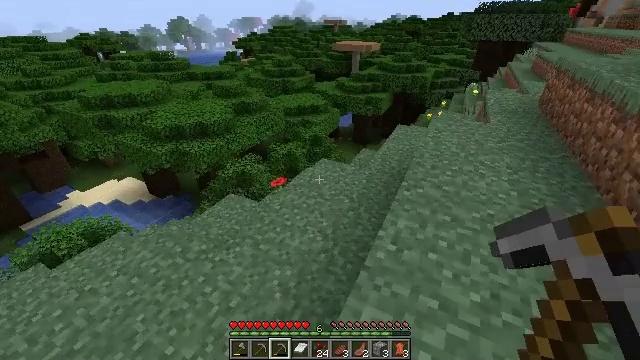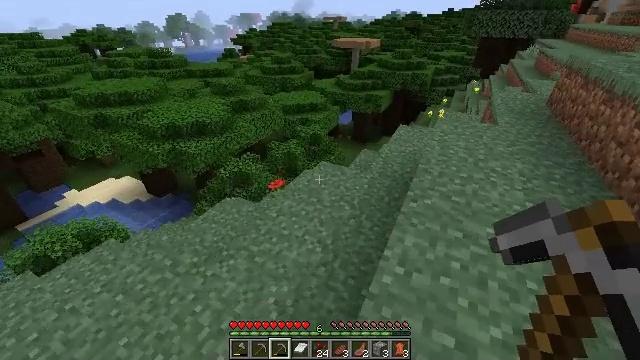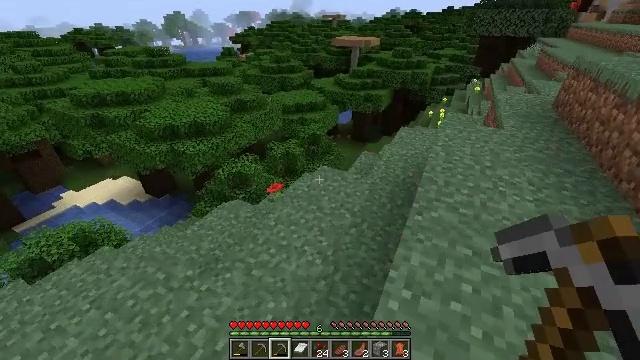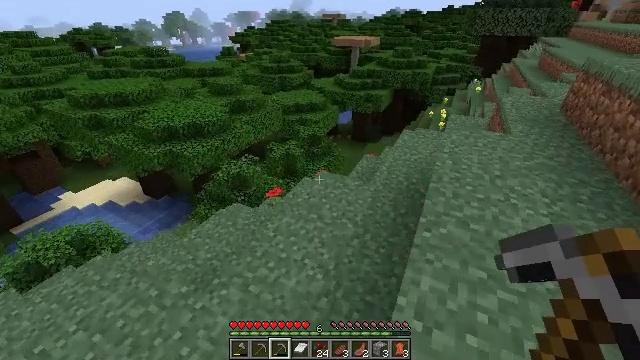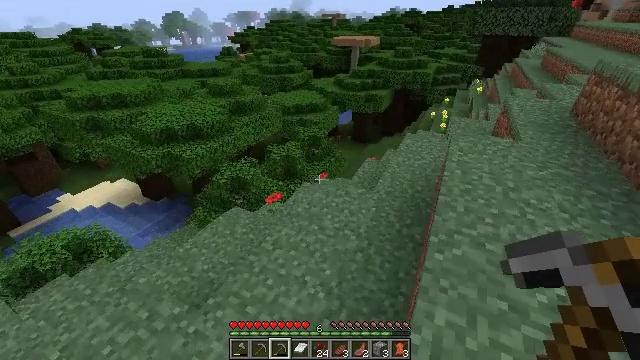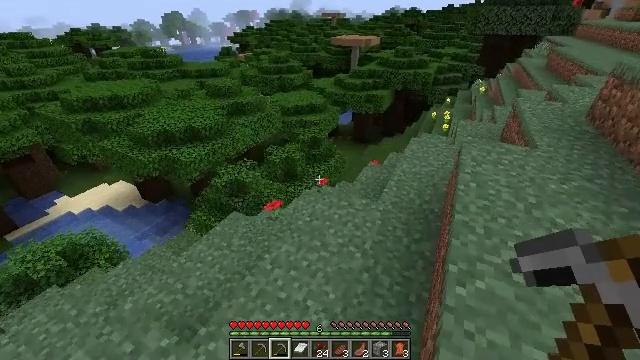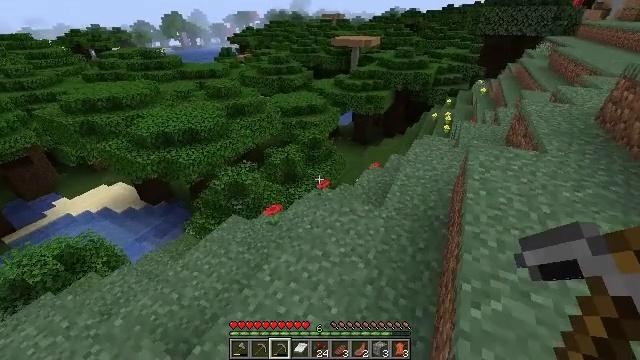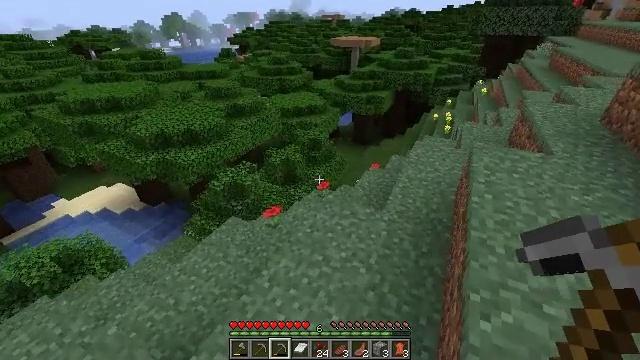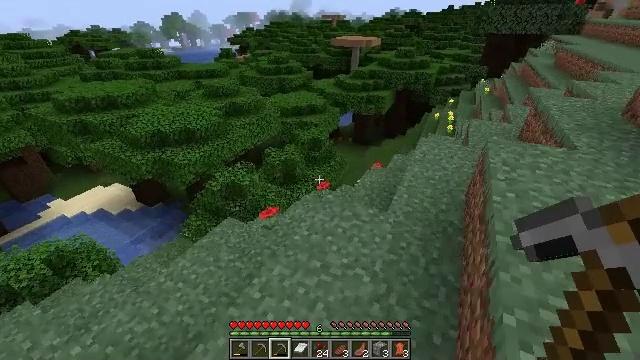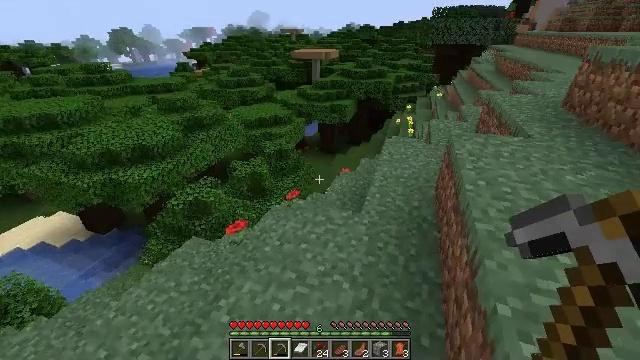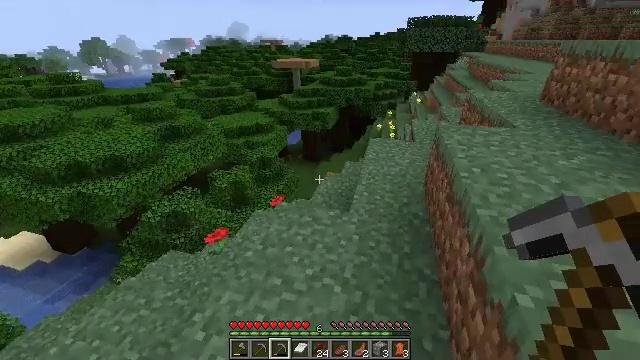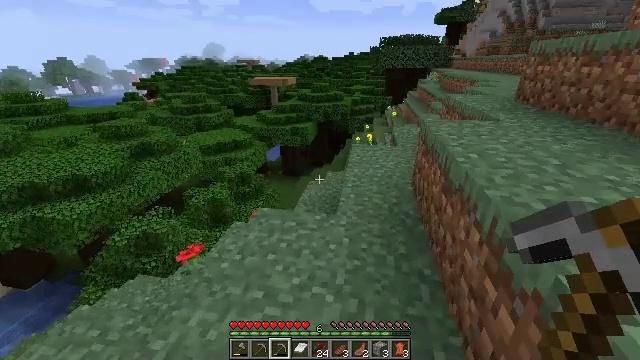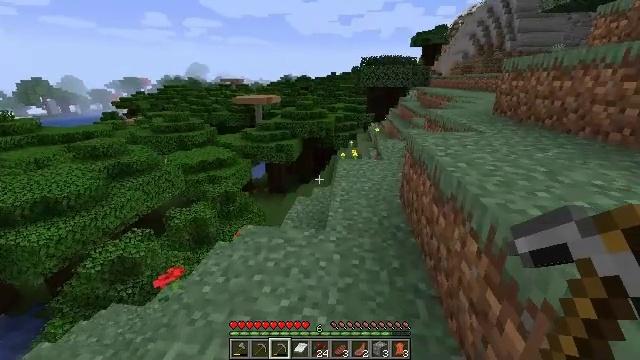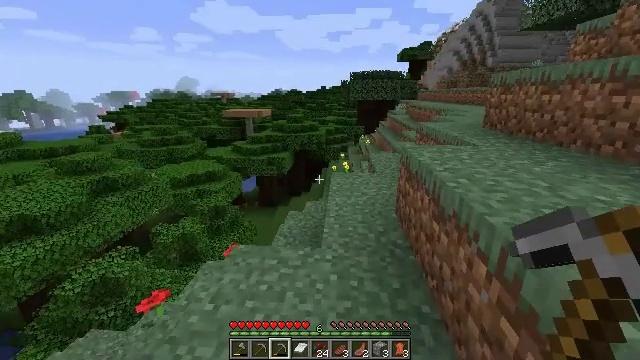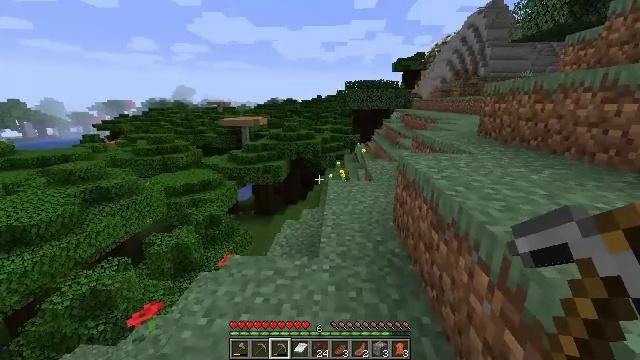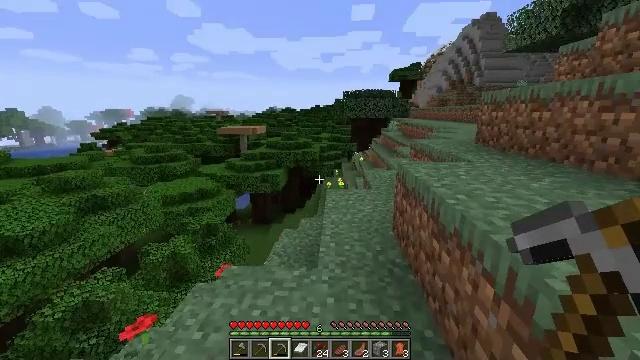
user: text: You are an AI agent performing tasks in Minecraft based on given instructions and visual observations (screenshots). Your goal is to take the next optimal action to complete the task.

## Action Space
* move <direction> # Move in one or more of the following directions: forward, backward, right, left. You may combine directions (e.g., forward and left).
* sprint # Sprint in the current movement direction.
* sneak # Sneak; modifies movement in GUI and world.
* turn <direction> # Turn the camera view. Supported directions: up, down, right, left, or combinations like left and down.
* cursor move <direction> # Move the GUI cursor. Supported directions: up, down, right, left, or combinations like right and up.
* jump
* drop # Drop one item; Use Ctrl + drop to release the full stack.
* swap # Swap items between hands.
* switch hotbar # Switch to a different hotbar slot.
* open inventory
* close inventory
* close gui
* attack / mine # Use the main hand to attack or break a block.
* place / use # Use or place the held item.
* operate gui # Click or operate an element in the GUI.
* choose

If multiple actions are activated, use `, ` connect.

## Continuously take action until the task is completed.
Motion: motion action
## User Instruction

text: Gather the mushroom stem from a big mushroom.
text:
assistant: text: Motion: move forward
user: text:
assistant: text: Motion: move forward
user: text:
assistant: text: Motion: move forward
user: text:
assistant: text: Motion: move forward
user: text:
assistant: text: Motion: move forward
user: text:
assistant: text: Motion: move forward
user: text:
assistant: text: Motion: move forward
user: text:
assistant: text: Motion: move forward
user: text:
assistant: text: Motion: move forward, turn right and up
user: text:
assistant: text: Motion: turn right and up
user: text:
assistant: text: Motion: turn right and up
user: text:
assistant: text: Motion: turn right and up
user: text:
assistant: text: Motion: turn right and up
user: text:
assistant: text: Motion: turn up
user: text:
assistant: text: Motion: turn up
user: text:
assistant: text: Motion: no_op
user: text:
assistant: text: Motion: no_op
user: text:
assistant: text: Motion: no_op
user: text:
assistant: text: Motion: no_op
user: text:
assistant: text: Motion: no_op
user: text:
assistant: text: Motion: no_op
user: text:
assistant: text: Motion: move forward
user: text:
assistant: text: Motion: move forward
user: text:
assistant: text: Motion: move forward
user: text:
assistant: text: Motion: move forward
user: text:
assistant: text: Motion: move forward
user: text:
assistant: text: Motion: move forward
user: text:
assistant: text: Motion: move forward
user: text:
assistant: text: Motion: move forward
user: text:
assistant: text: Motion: move forward, turn right and down